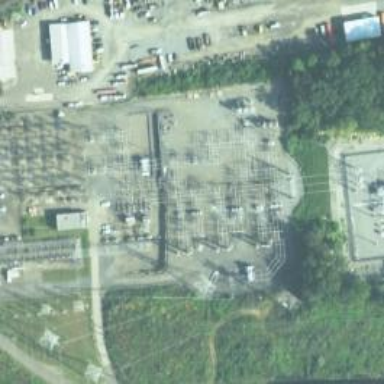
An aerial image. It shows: Switch used for power control.